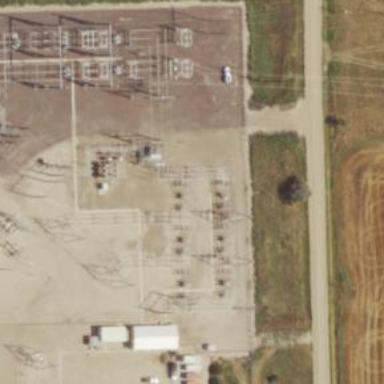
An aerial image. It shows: Switch for power supply.